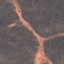
Land use / land cover class: HerbaceousVegetation